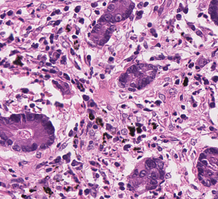
Tumor epithelial tissue: yes
Tumor-associated stroma tissue: yes
Normal tissue: no